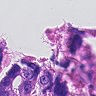
Metastatic tissue present: yes